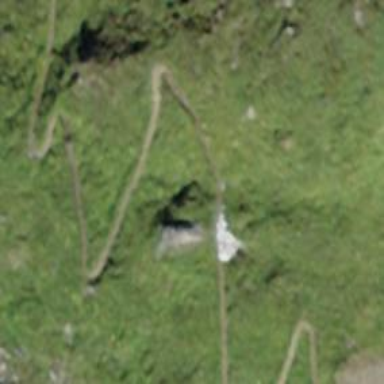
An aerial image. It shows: Path.